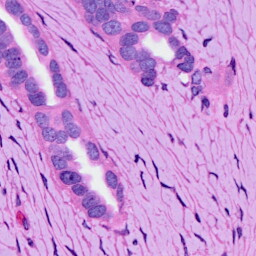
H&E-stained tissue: Ovarian